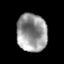
Tissue: prostate
Cell type: T cells
Senescence score: 0.3367
Nuclear area (px): 1131
Mean DAPI intensity: 149.637